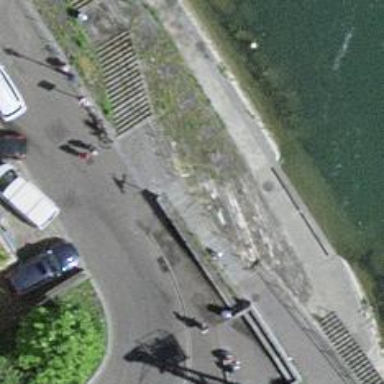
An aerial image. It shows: Steps with asphalt surface.